Aerial crown-view tile of a tropical tree (Barro Colorado Island, Panama), acquired 20241014:
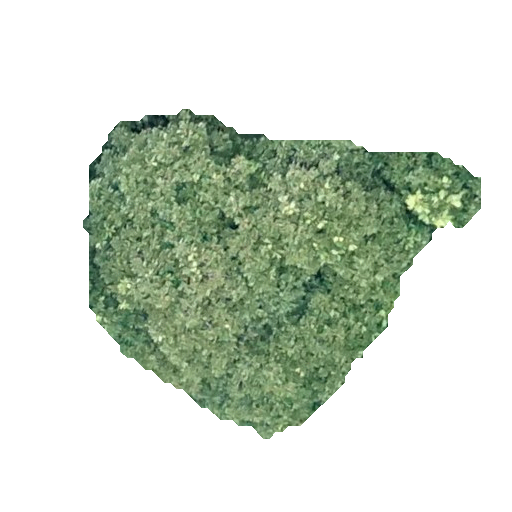
Species: Dipteryx oleifera
GBIF accepted scientific name: Dipteryx oleifera
Crown area: 129.175 m²